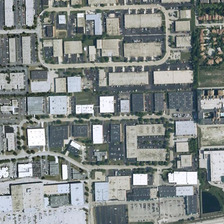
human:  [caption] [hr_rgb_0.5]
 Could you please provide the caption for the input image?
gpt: the buildings in the industrial region are arranged tidily .

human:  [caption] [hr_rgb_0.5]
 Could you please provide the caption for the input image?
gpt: the buildings in the industrial region are arranged tidily .

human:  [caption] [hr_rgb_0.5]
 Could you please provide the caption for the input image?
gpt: many buildings are in an industrial area .

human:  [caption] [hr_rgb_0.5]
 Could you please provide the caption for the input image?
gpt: many buildings are in an industrial area .

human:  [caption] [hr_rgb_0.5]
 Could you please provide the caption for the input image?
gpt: many buildings are in an industrial area .